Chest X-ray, AP view. Patient: 81 years old, sex F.
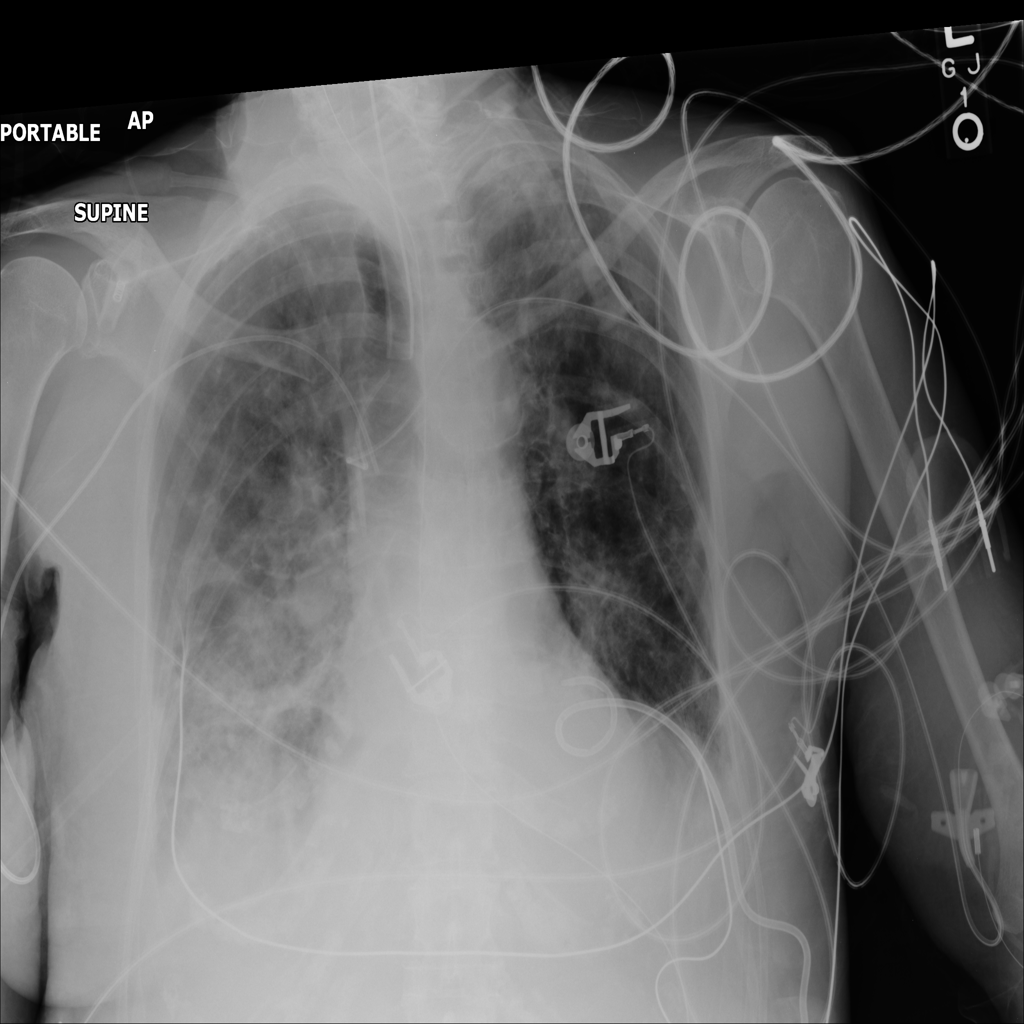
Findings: Infiltration